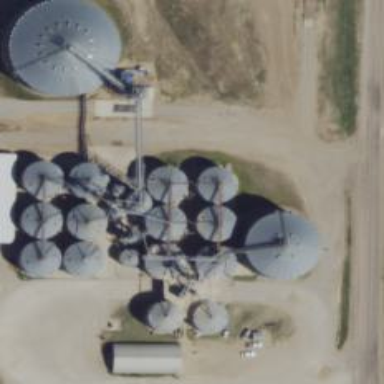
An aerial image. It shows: Silo.